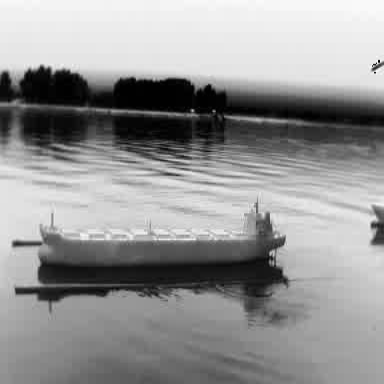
There is a liner in the infrared image.